Interaction volume radius: 10 \u00c5
Interaction volume height: 35 \u00c5
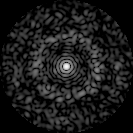
Disorder parameter: 0.8201